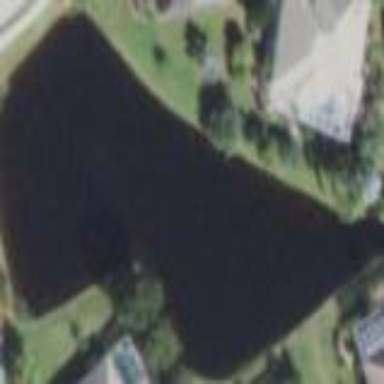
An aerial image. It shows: Retention basin with water.